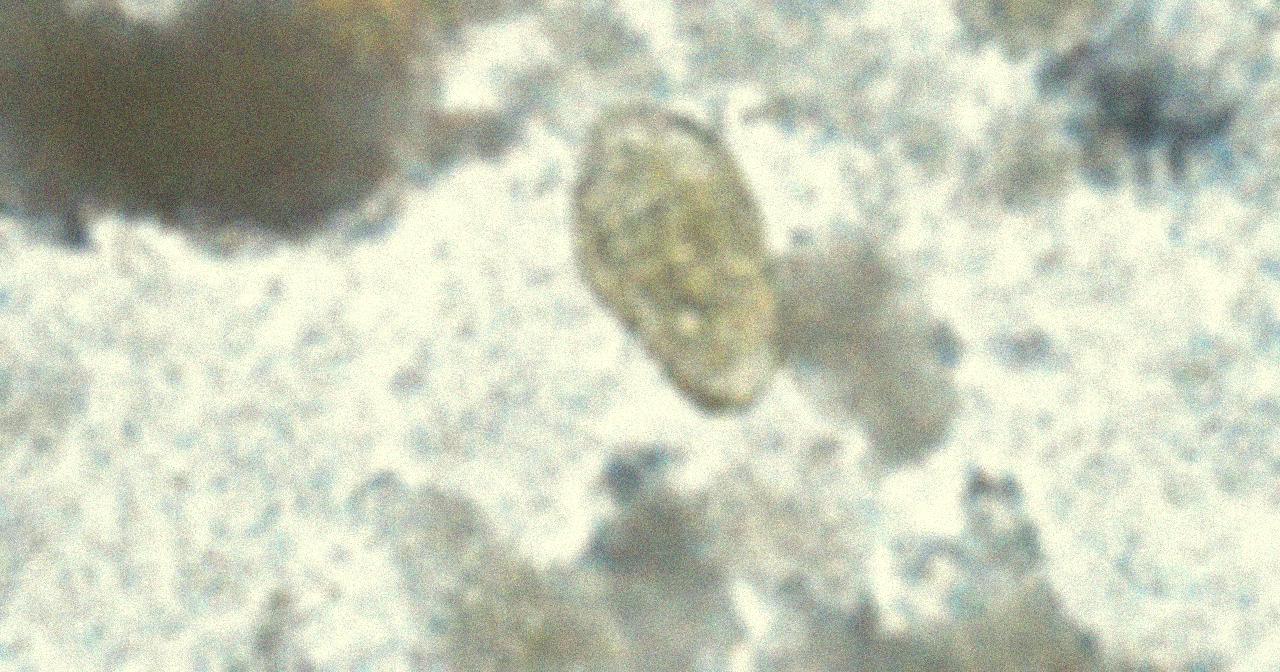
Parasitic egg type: Paragonimus spp